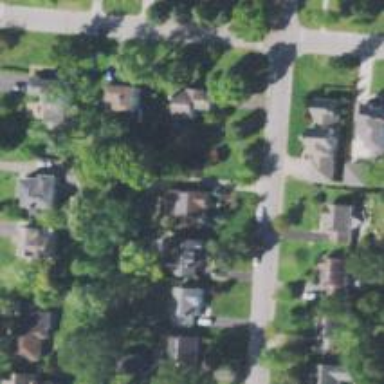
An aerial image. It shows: Residential driveway designated as service road.